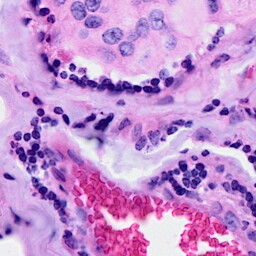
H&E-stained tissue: Breast